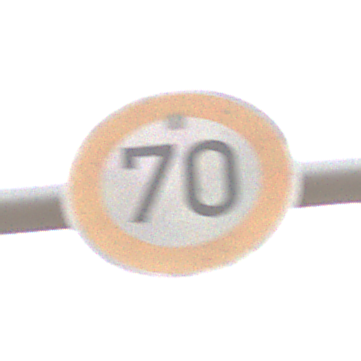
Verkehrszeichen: Geschwindigkeit70
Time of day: MorningAfternoon
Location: Outdoor (Nature)
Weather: Overcast
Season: NotSpecified
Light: Natural